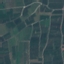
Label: PermanentCrop